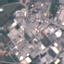
Label: Industrial